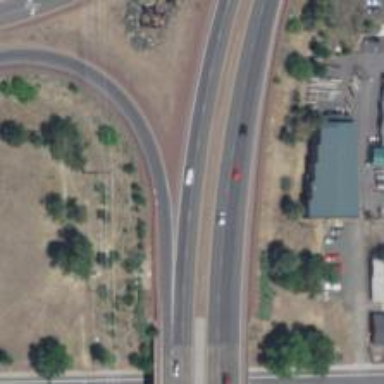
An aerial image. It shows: Trunk link highway.